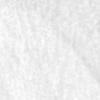
Label: no_change